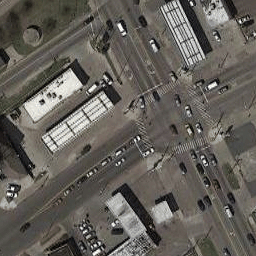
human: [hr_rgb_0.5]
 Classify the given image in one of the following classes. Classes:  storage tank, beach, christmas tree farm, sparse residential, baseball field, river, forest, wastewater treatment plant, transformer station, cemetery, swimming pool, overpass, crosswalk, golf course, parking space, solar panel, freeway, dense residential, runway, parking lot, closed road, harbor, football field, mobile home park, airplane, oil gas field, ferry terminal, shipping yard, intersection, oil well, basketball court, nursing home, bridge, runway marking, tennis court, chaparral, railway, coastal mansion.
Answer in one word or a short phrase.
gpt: intersection